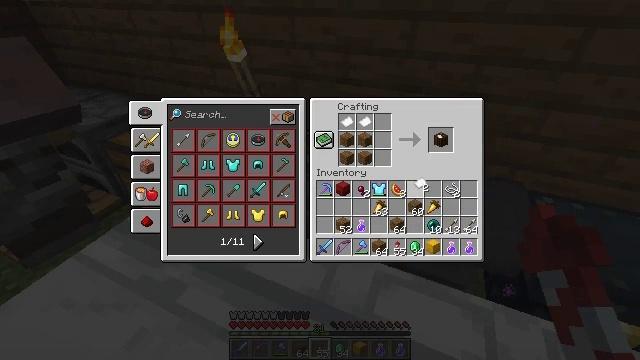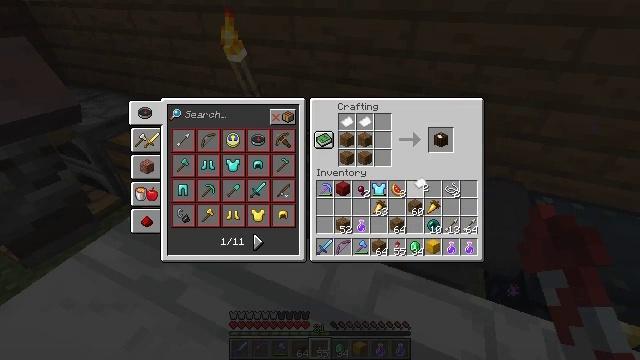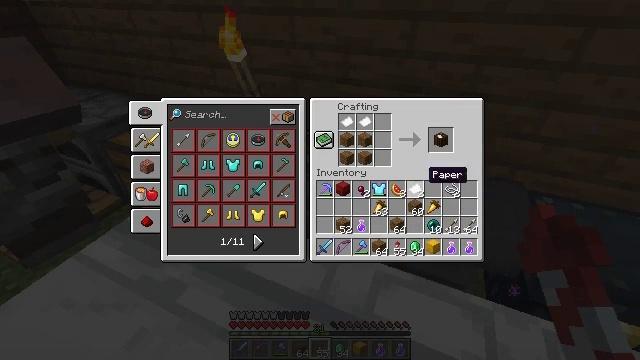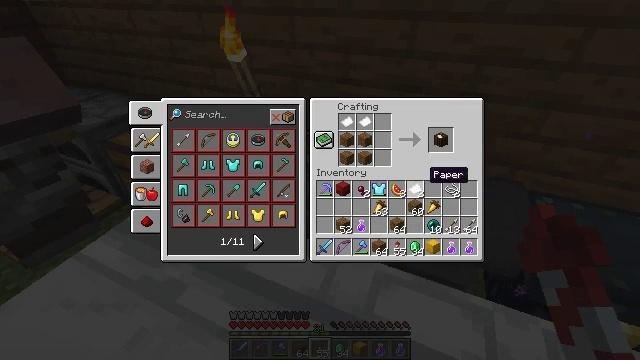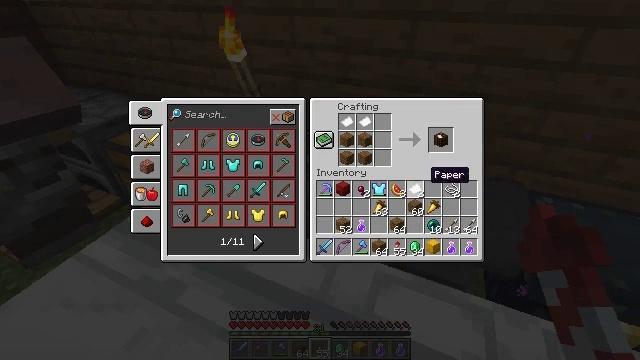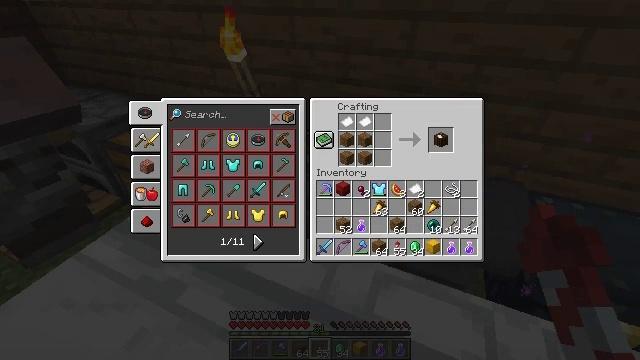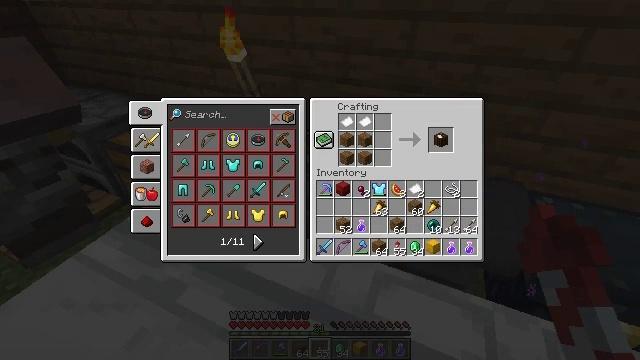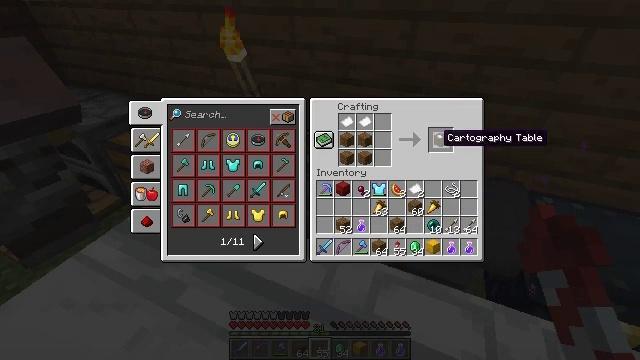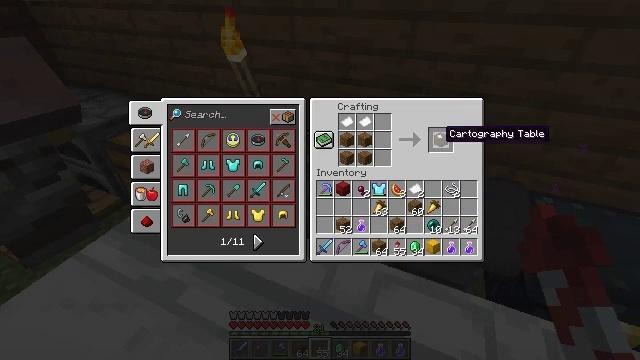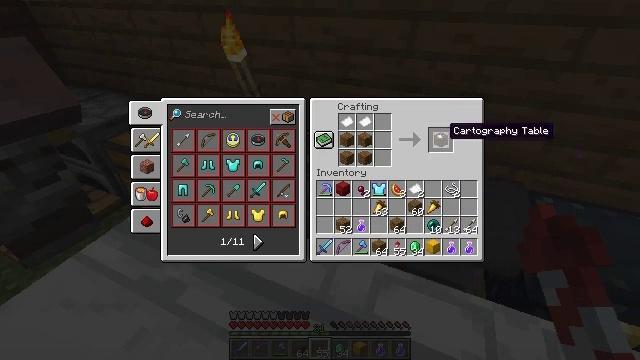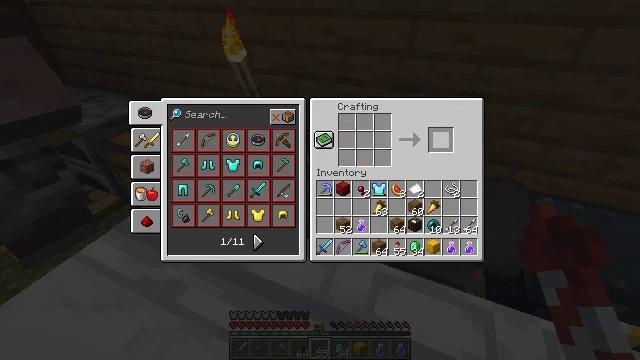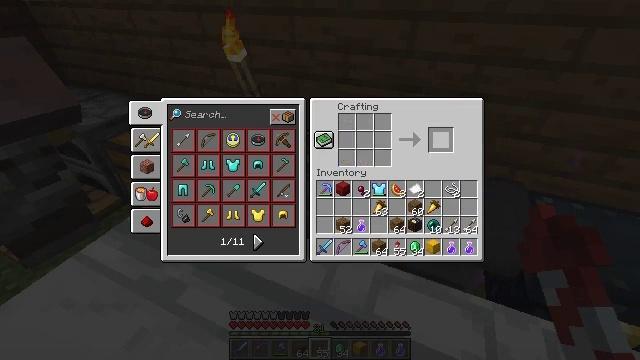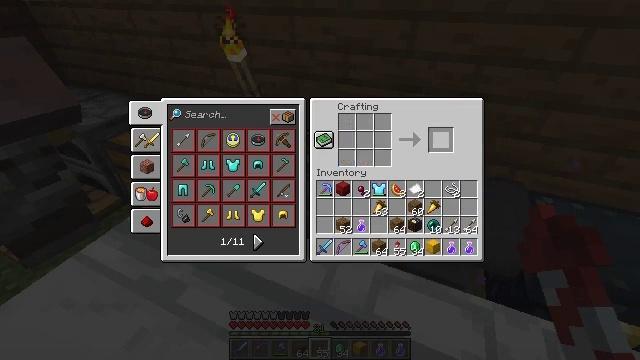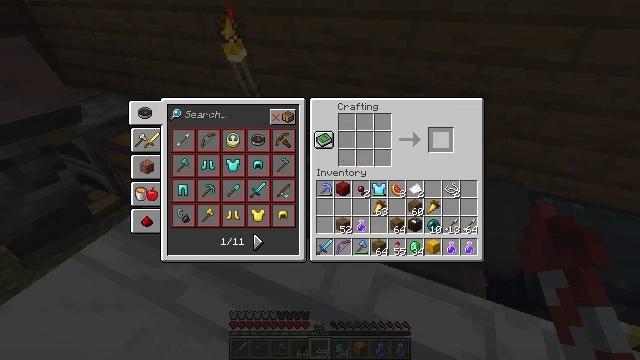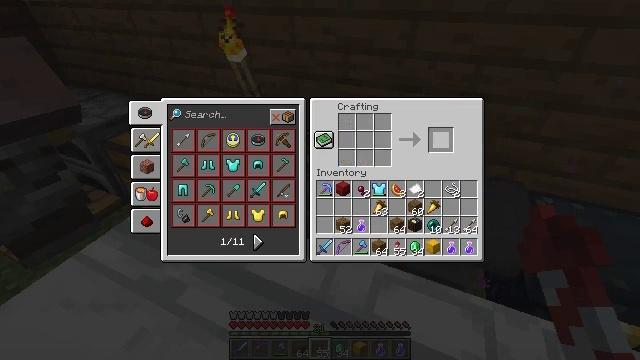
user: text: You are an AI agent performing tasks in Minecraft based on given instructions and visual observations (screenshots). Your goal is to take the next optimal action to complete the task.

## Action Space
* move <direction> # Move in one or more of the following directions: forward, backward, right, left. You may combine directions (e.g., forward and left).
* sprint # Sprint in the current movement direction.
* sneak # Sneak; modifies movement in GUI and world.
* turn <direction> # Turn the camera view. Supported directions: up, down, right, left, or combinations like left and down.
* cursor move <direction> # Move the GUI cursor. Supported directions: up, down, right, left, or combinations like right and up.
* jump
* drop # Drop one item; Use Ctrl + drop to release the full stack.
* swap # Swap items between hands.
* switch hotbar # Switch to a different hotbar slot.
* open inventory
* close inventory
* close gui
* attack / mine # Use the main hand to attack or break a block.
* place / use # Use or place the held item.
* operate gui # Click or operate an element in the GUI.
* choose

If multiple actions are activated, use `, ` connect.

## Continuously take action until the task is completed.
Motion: motion action
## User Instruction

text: Use the crafting grid to assemble a cartography table.
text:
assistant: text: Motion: operate gui
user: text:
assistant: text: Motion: no_op
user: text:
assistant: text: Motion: no_op
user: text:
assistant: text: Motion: no_op
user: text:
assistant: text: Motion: cursor move up
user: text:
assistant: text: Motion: cursor move right and up
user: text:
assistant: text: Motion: sneak
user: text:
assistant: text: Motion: sneak
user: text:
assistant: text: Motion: sneak
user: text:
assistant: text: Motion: sneak, operate gui
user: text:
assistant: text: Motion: sneak, operate gui
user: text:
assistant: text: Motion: sneak, operate gui
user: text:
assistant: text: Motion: sneak
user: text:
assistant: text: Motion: sneak
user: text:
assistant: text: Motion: no_op